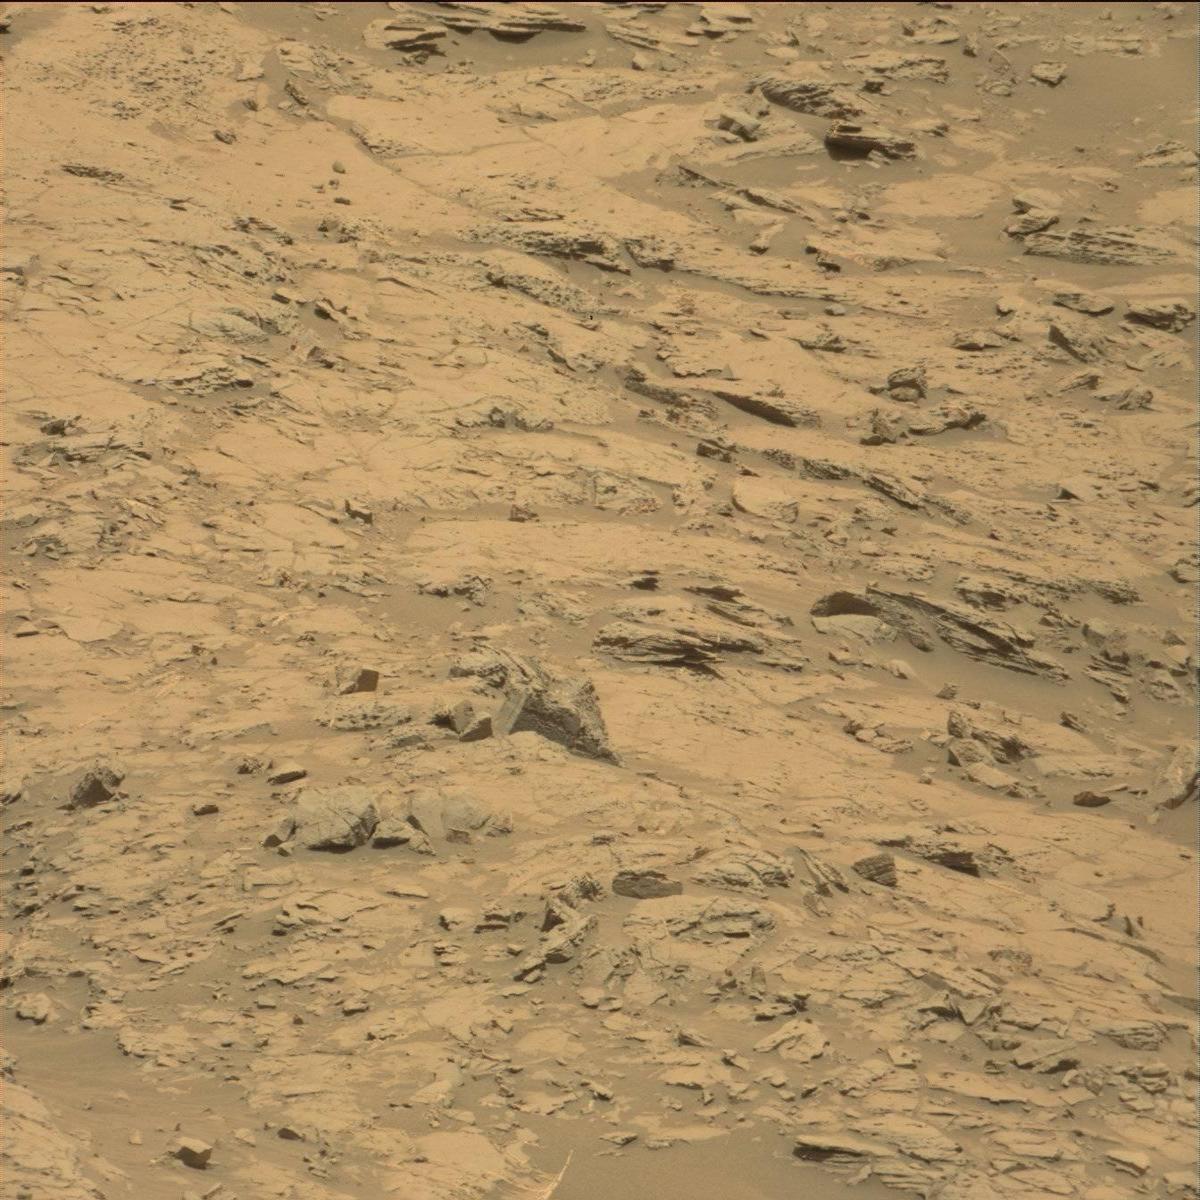
Terrain classes present: Bedrock, Sand / Soil